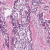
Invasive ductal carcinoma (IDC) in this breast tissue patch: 1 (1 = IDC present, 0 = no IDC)